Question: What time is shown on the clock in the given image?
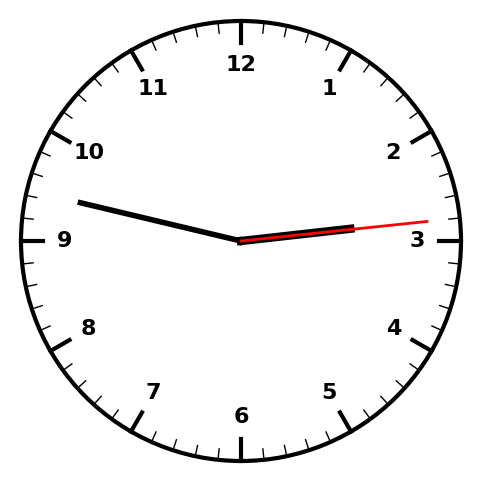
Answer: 02:47:14